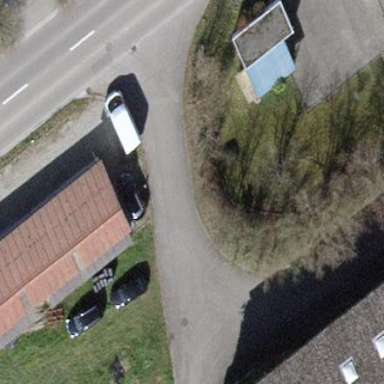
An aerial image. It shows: Garage.